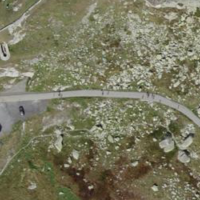
EUNIS habitat code: 26
Species observed at this site:
Silene acaulis
Huperzia selago
Vaccinium uliginosum
Caltha palustris
Bartsia alpina